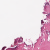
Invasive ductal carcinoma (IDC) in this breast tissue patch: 0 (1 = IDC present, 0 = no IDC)